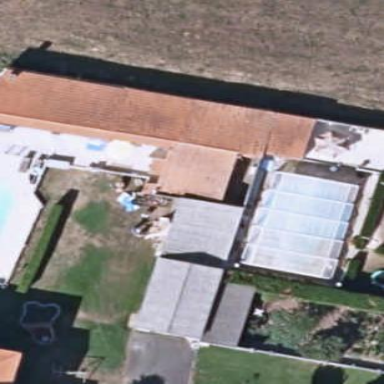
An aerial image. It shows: Shed.